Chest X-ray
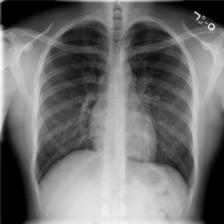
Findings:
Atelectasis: negative
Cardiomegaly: negative
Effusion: negative
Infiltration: negative
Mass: negative
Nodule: negative
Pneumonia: negative
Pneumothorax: negative
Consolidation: negative
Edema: negative
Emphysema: negative
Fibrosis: negative
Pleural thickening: negative
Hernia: negative